Question: I'm reverse-engineering an old game, using CE.
I found the code that modifies the unit's HP, but I can't find the base address, since the offset is negative.

The thing is I don't even know how this works, it sounds silly to me, why would the compiler/dev do that anyways ? Is it a kind of a stack temporary pointer ? Is there any way to find it ? (I'm pretty sure there is a way)
It's frustrating because I have found offsets for like the ID, the HP and stuff, but the base... I don't have problems with that normally, the offsets are positive.
I thought that the base would be something along '[esi-STRUCTURE_SIZE]'
and the last item would be '[esi]'
Or maybe I'm completely wrong.
Thanks :)
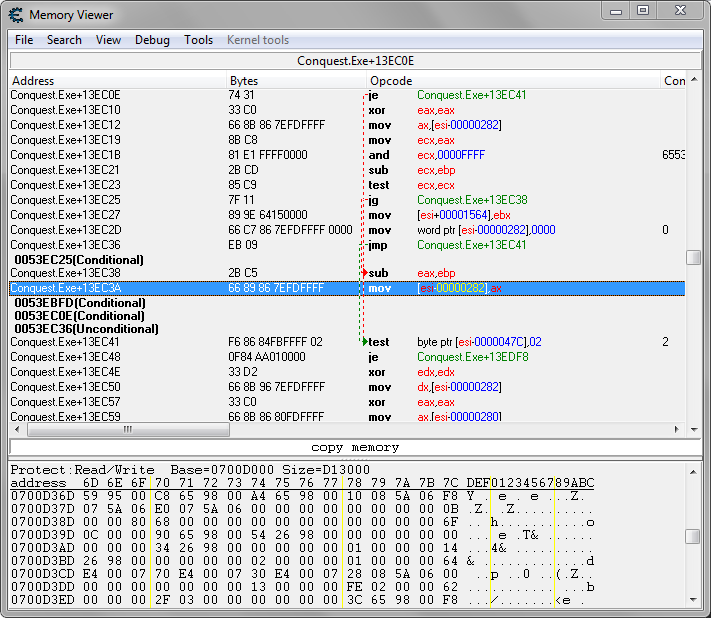
Answer: Negative offsets are typically used for accessing base class members from a sub-class pointer when multiple inheritance is used. The compiler will know the full layout and instead of upcasting the pointer first, directly access members from base classes.
From the generated code it is not possible to know where the class instance starts in memory. However it should generally be possible to find the base pointer by tracking accesses to negativly addressed members. After all the programmer probably created the hierarchy to access the base members independently of what exact derived type they are.